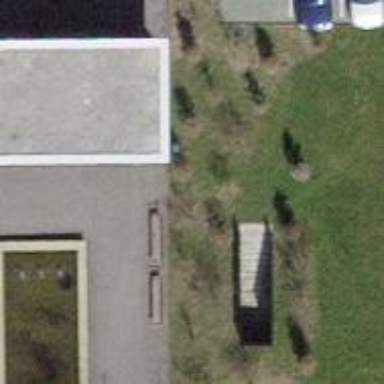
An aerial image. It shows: Bench.